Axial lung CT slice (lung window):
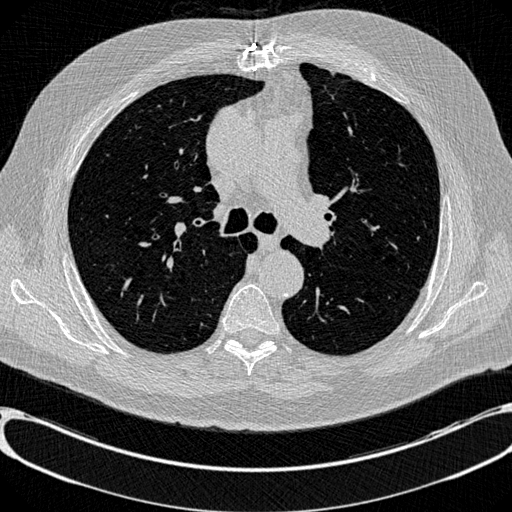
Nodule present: no